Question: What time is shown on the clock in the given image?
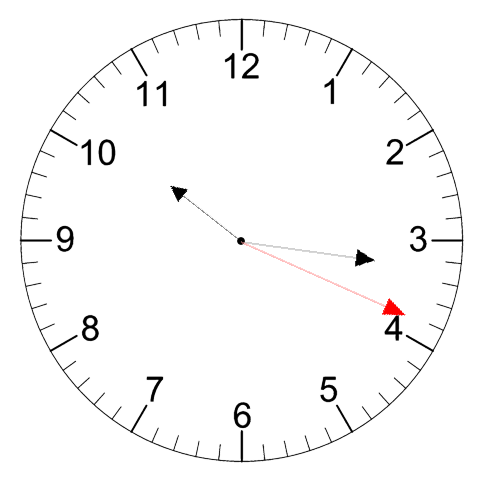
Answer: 10:16:19